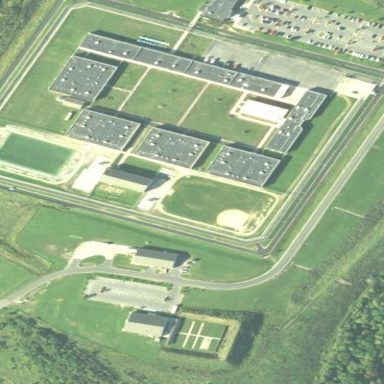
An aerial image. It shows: Prison.